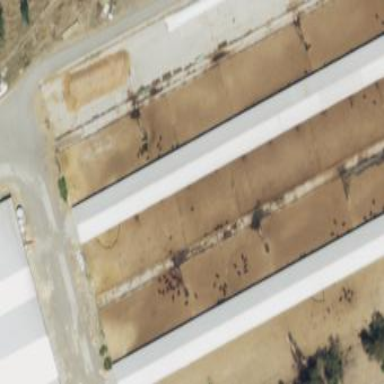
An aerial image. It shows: Cowshed building.